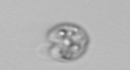
Label: Amoeba